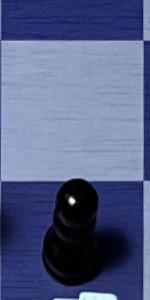
Label: Pawn_Black